Question: I have a PhoneGap / Cordova app, and would like to add push notifications using the <URL>. The problem is that I am a html5-css3-JavaScript developer, not a Java / Android developer. I'm using Eclipse.
I changed the AndroidManifest.xml file like in the example, putting my package name where appropriate.
I imported the .java files PushNotificationPlugin.java, IntentReceiver.java and MainApplication.java into my project tree in the src folder. Now errors appear, for example "The import com.urbanairship.UAirship can not be resolved".
See the screenshow below for my progress so far and for the errors.

My questions are:
"Install the PushNotificationPlugin.java and IntentReceiver.java files into your Android project."
Where do I have to place these files in the project tree, and do I have to link to them in any way?
Should I also install the file MainApplication.java somewhere and how?
"Initialize the Urban Airship library in your Application class"
Which file in my PhoneGap project tree is the Application class and where in this file can I copy-paste the Urban Airship code?
"Instrument your main Activity class"
I have to add those few lines of Java to the Cordova main activity. Which file contains the Cordova main activity and where in this file can I copy-paste that so much desired Urban Airship code?
Any help would be greatly appreciated! I'll even build you a simple Sencha Touch app if you help me get this working...
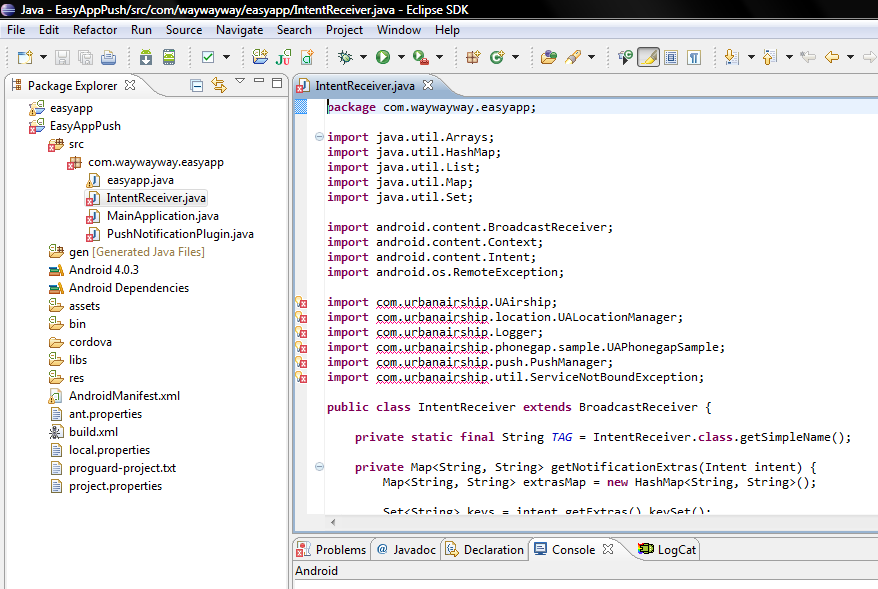
Answer: I had trouble setting it up too. This is what I did to finally get it working, in complement to what is said in <URL> tutorial:
1. copy the urbanairship[...].jar file in the libs folder of your project (this missing file is why you have errors on your printscreen)
2. import the MainApplication.java, IntentReceiver.java files in your main package (come.waywayway.easyapp). Update the package names in those files. I also had to replace ACTION_LOCATION_SERVICE_BOUND with ACTION_SUFFIX_LOCATION_SERVICE_BOUND in IntentReceiver
3. import the PushNotificationPlugin.java file in a com.urbanairship.phonegap.plugins package (place it in src/com/urbanairship/phonegap/plugins), update the IntentReceiver import with your package name, and make sure to link to the plugin in res/xml/config.xml, e.g.: <plugin name="PushNotificationPlugin" value="com.urbanairship.phonegap.plugins.PushNotificationPlugin"/>
4. update your main activity class(easyapp.java) to match the sample app main activity class (UAPhonegapSample.java)
5. import and update your airship.properties and location.properties files as explained in the tutorial
6. Based on the sample app AndroidManifest.xml file, update yours. Don't forget to add android:name=".MainApplication" as an attribute to the application object
Once this is done, you should be able to send a test notification from urban airship console. Your device APID should show up in Eclipse console when you launch your app. You don't need the Javascript files if you just want to be able to receive notifications.